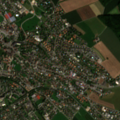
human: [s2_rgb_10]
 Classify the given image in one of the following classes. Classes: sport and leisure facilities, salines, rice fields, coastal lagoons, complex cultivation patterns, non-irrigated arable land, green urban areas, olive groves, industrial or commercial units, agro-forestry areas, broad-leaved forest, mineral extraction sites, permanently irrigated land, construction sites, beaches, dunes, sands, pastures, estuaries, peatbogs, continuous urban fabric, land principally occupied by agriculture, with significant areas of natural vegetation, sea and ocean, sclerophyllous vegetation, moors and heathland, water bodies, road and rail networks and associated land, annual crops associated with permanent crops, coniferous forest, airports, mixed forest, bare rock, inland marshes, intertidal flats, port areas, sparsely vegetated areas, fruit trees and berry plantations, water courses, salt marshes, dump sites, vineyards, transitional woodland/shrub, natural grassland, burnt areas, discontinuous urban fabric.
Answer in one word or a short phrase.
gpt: discontinuous urban fabric, non-irrigated arable land, mixed forest